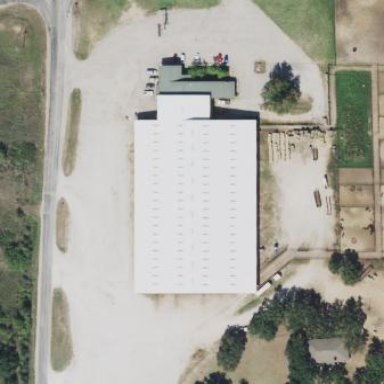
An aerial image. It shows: Building used for animal breeding.